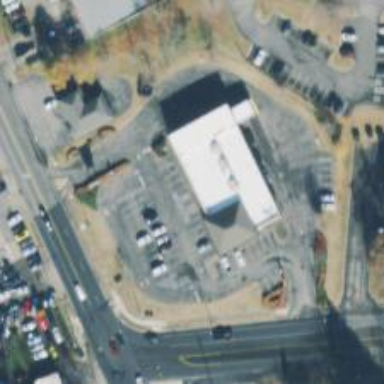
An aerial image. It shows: Pharmacy providing healthcare services.